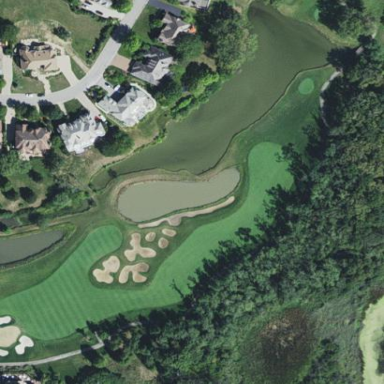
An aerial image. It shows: Water hazard on golf course. The hazard is natural water feature.